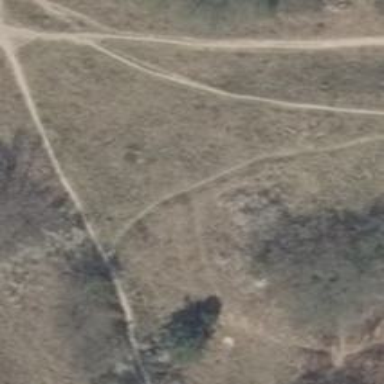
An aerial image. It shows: Sandy path.